Interaction volume radius: 5 \u00c5
Interaction volume height: 35 \u00c5
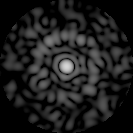
Disorder parameter: 0.7976